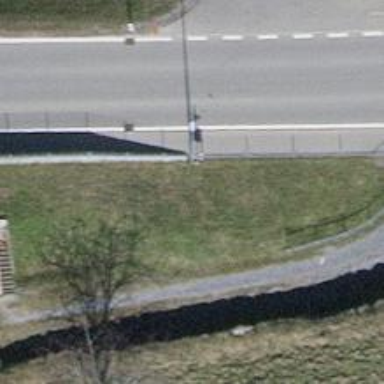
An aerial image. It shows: Bus stop with platform for public transport.